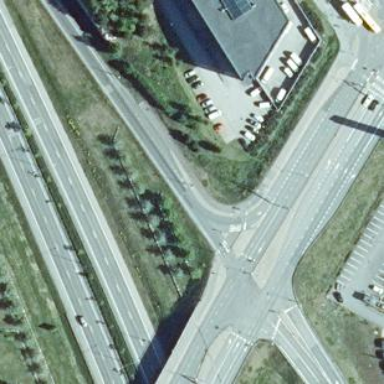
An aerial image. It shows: Asphalt trunk link road.